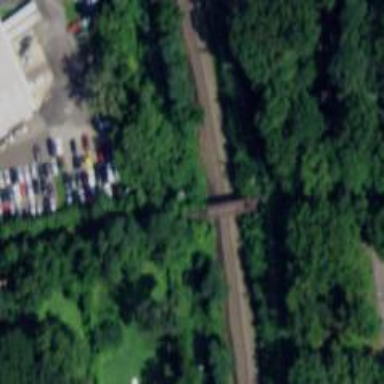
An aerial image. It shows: Abandoned railroad bridge.